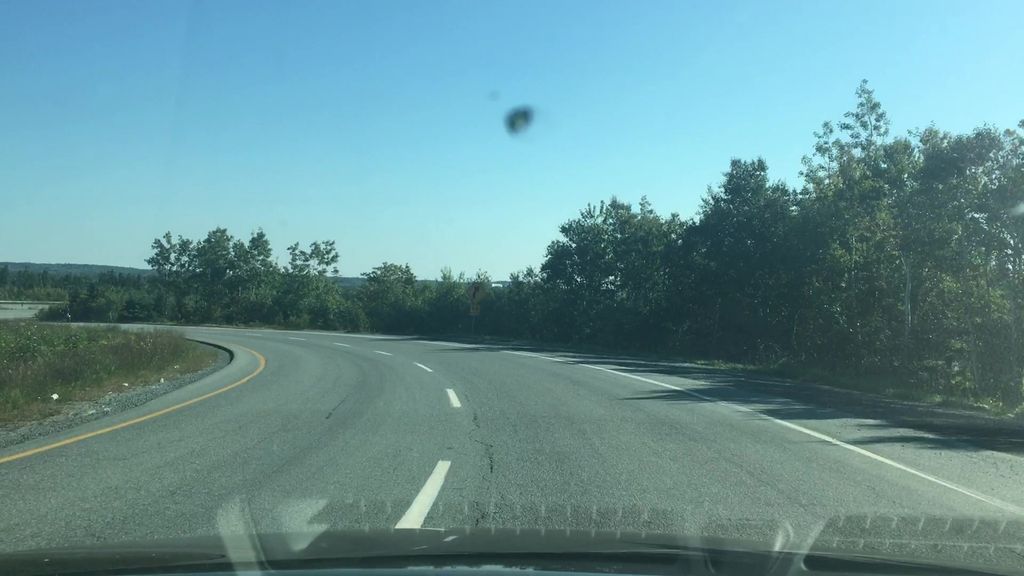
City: halifax